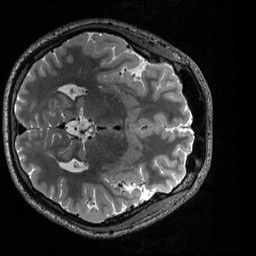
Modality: T2w
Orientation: axial
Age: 20
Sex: male
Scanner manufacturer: siemens
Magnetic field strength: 3 T
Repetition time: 3.2 s
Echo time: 0.56 s